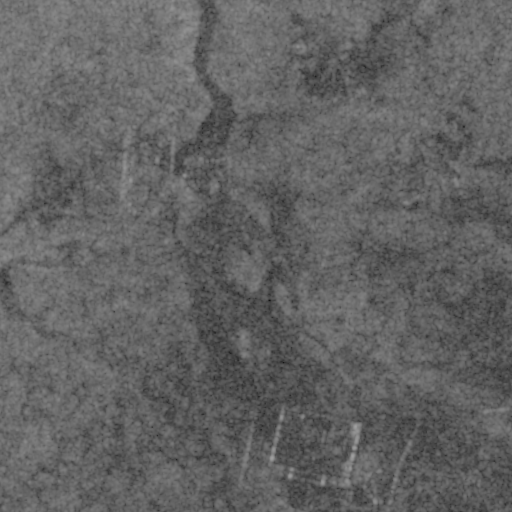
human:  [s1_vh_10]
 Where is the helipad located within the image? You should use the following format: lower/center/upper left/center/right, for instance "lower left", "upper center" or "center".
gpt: The helipad is located in the lower center of the image.
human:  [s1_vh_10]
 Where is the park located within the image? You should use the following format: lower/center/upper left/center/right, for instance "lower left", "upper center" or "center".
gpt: The park is located in the lower center of the image.
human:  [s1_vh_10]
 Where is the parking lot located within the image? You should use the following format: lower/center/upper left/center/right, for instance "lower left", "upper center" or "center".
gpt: The parking lot is located in the center left of the image.
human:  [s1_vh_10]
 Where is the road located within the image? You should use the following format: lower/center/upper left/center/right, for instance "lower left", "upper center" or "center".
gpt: There is no road in the image.

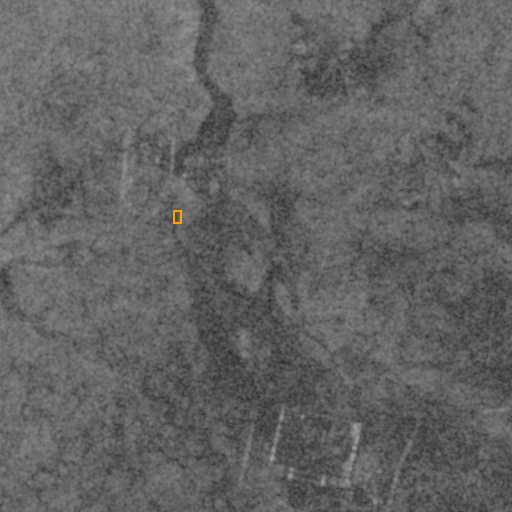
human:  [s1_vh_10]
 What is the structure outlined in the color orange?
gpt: The structure outlined in orange is a parking lot.
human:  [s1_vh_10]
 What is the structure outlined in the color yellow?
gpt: There is no yellow outline.